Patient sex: M
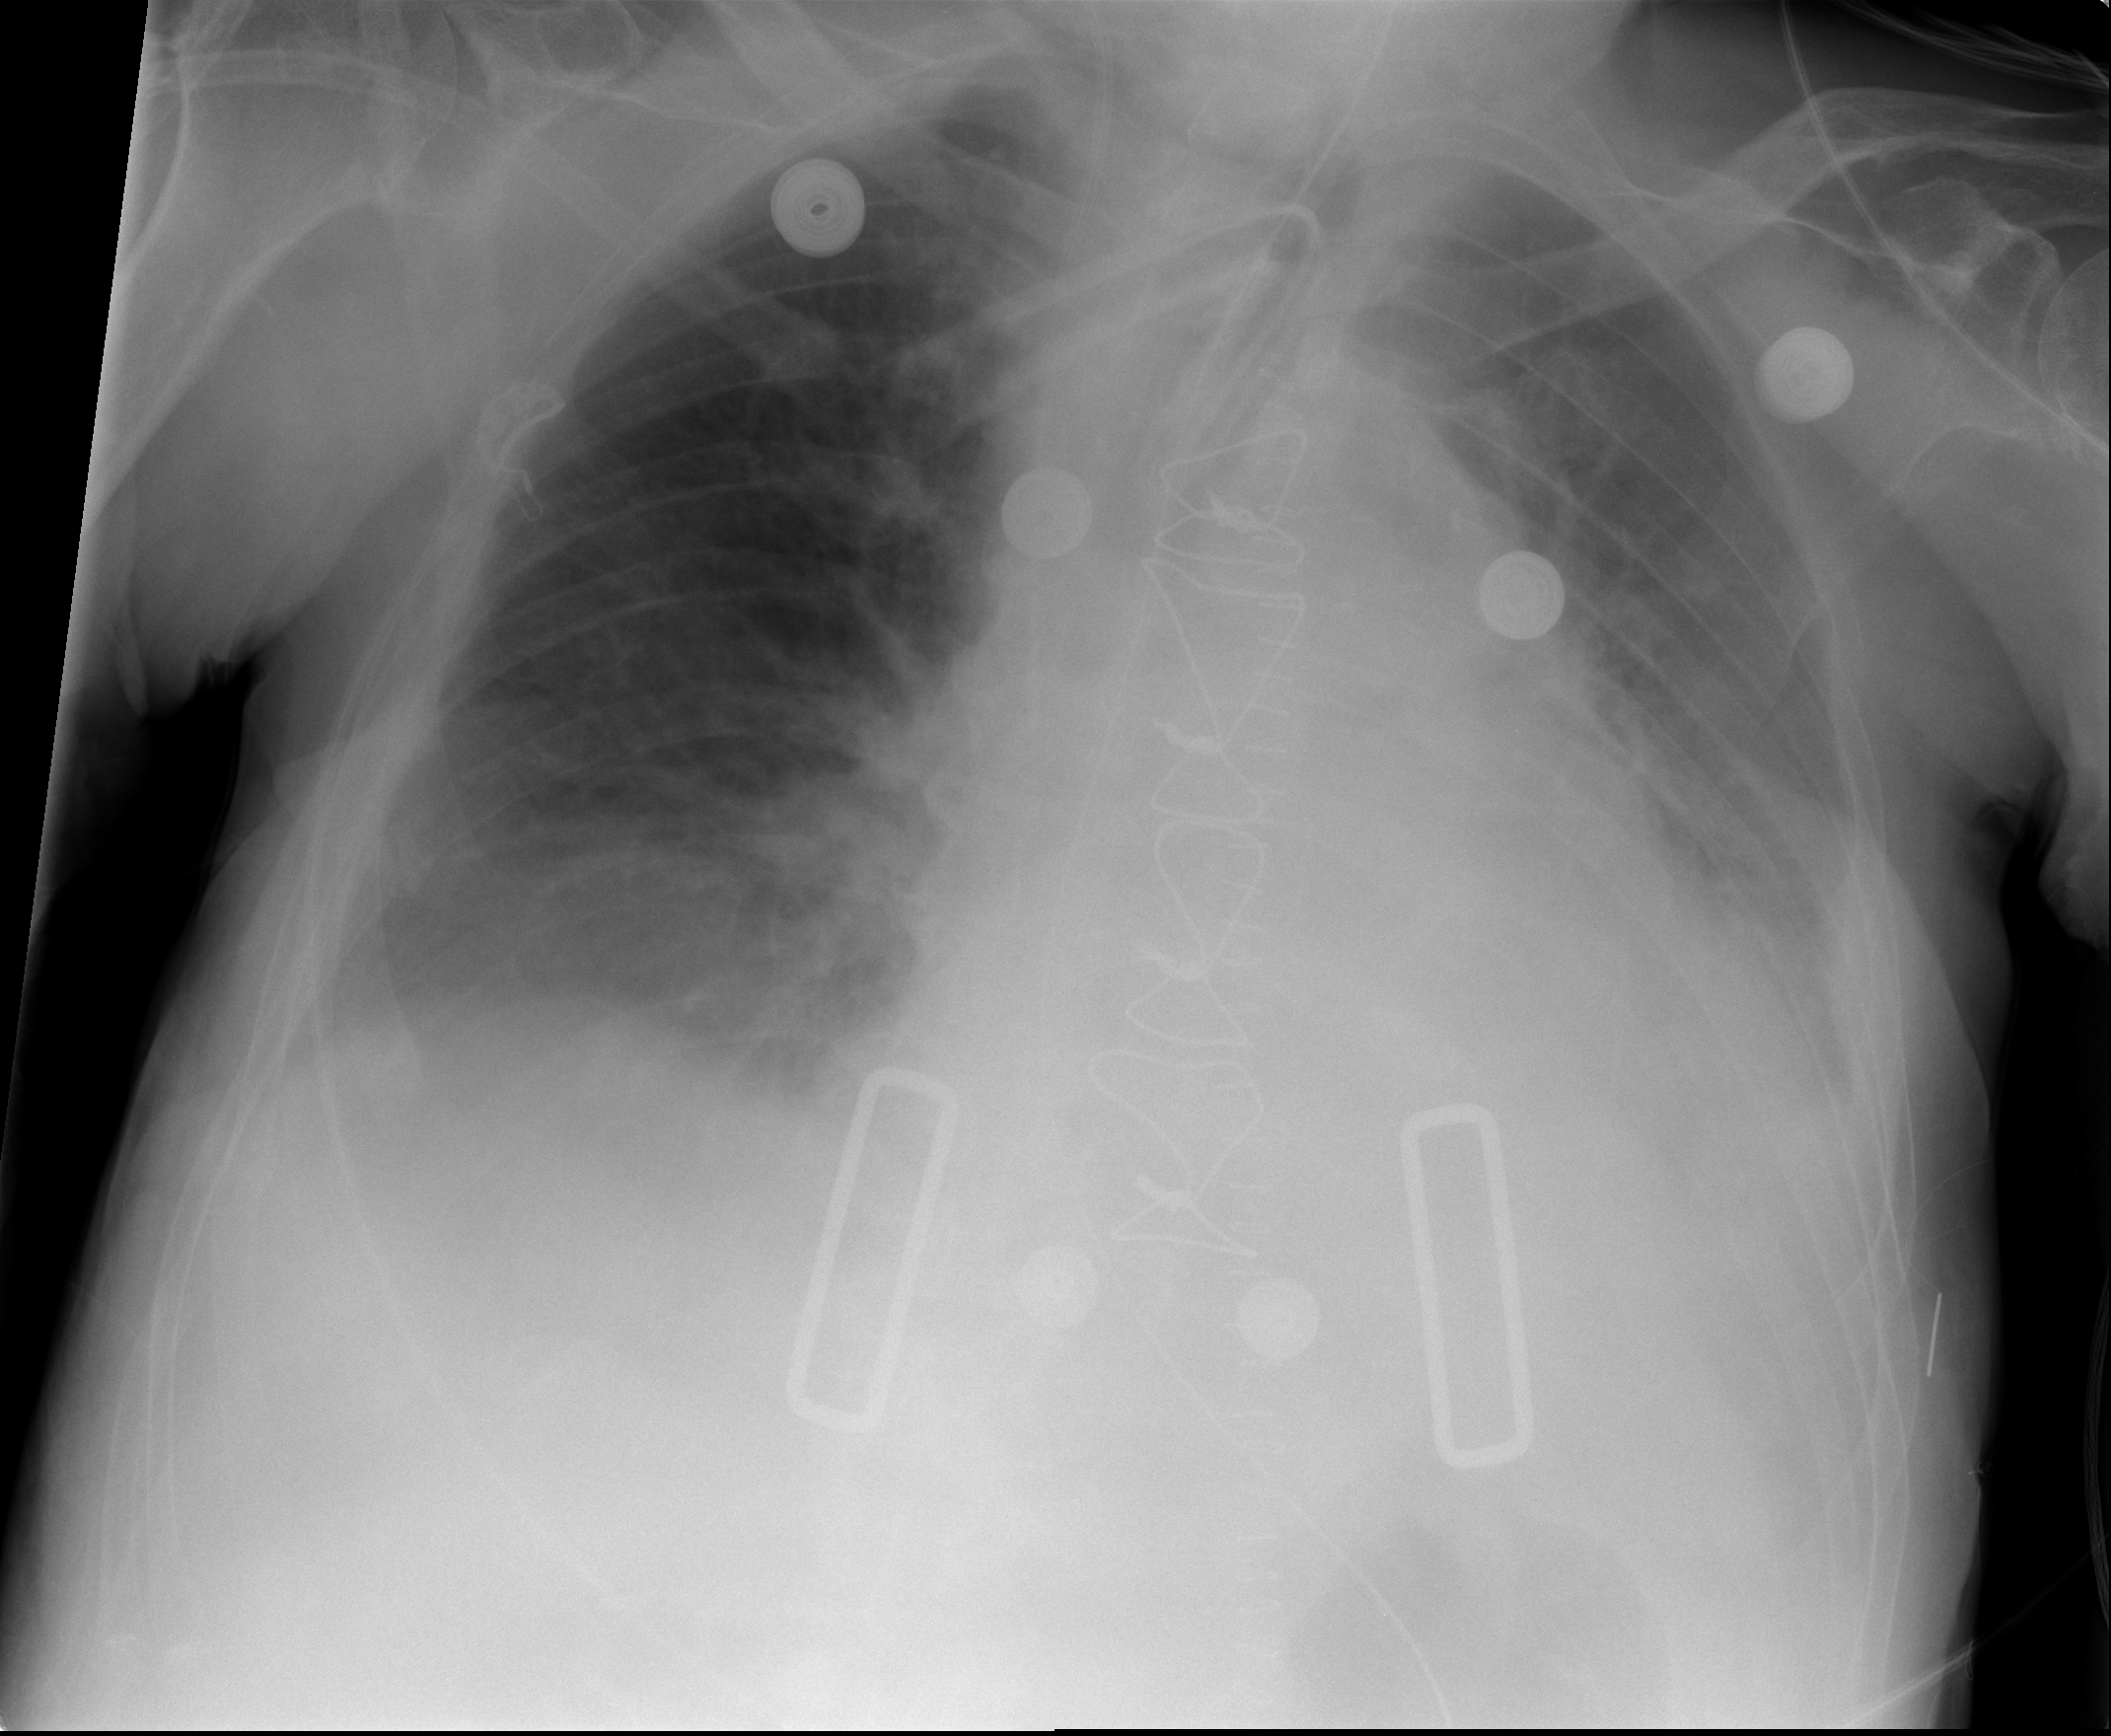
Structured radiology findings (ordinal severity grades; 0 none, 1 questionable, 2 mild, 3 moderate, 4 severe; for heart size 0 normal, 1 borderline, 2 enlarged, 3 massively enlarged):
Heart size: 3
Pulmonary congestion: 0
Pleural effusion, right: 2
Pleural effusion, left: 2
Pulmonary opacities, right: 0
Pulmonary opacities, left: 0
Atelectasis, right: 2
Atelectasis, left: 2